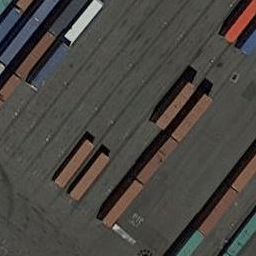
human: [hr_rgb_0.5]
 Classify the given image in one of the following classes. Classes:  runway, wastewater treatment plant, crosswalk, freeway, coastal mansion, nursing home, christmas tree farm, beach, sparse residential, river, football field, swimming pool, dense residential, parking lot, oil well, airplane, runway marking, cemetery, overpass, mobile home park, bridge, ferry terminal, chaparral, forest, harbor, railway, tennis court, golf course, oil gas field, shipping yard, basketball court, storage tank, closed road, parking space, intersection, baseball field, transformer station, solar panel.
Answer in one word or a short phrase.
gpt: shipping yard